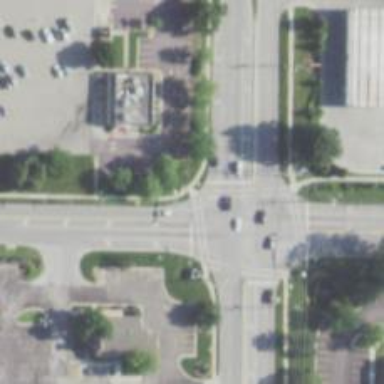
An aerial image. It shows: Pedestrian crossing with zebra markings on footway.